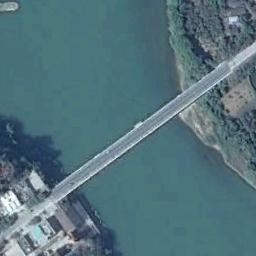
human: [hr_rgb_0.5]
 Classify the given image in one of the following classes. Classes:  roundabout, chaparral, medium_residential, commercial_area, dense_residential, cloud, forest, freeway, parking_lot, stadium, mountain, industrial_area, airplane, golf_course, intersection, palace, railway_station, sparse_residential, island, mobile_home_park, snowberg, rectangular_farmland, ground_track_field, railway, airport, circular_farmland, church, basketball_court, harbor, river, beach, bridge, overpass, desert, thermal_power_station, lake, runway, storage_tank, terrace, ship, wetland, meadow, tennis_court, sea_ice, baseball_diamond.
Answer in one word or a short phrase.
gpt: bridge